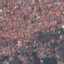
Land use / land cover: Residential